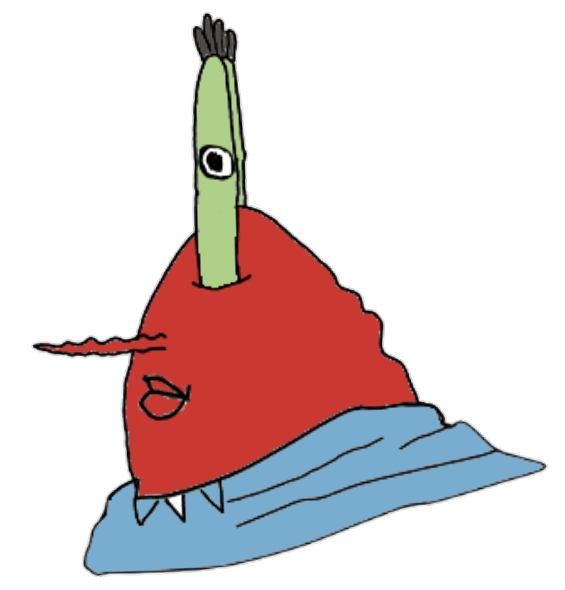
Label: 4_Yes_Chad